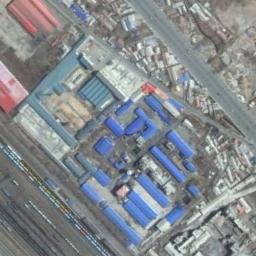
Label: industrial_area